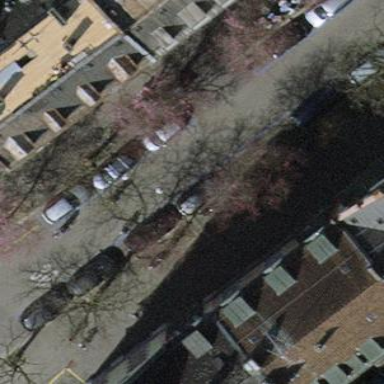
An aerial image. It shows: Parking lane.